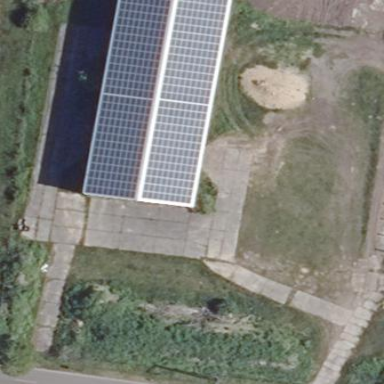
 producing electricity through solar source."